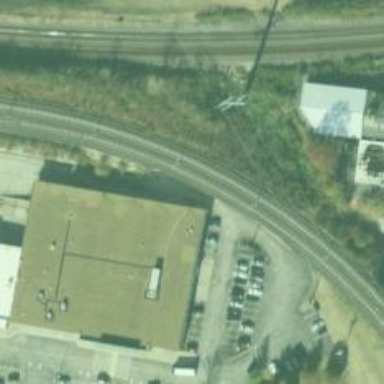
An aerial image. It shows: Light rail railway with electrified contact line.